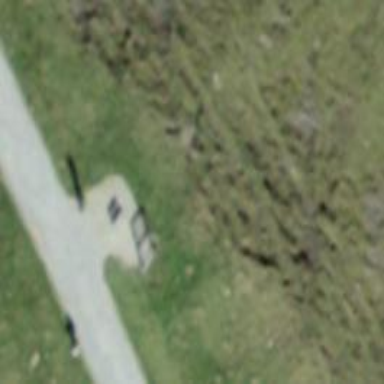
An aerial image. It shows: Bench.